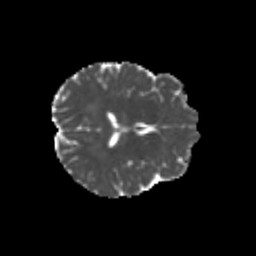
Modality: MD
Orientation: axial
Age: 24
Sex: female
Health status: healthy
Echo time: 0.074 s